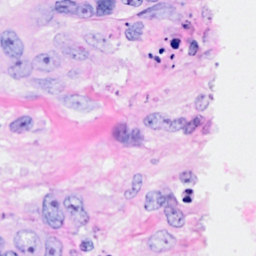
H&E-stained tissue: Breast